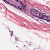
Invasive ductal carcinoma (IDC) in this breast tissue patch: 0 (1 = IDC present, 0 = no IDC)